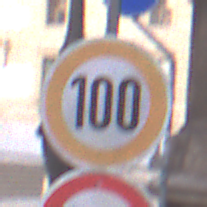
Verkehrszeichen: Geschwindigkeit100
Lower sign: UeberholverbotKraftfahrzeuge
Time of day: SunriseSunset
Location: Outdoor (Urban)
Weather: PartlyCloudy
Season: NotSpecified
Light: Natural